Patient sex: M
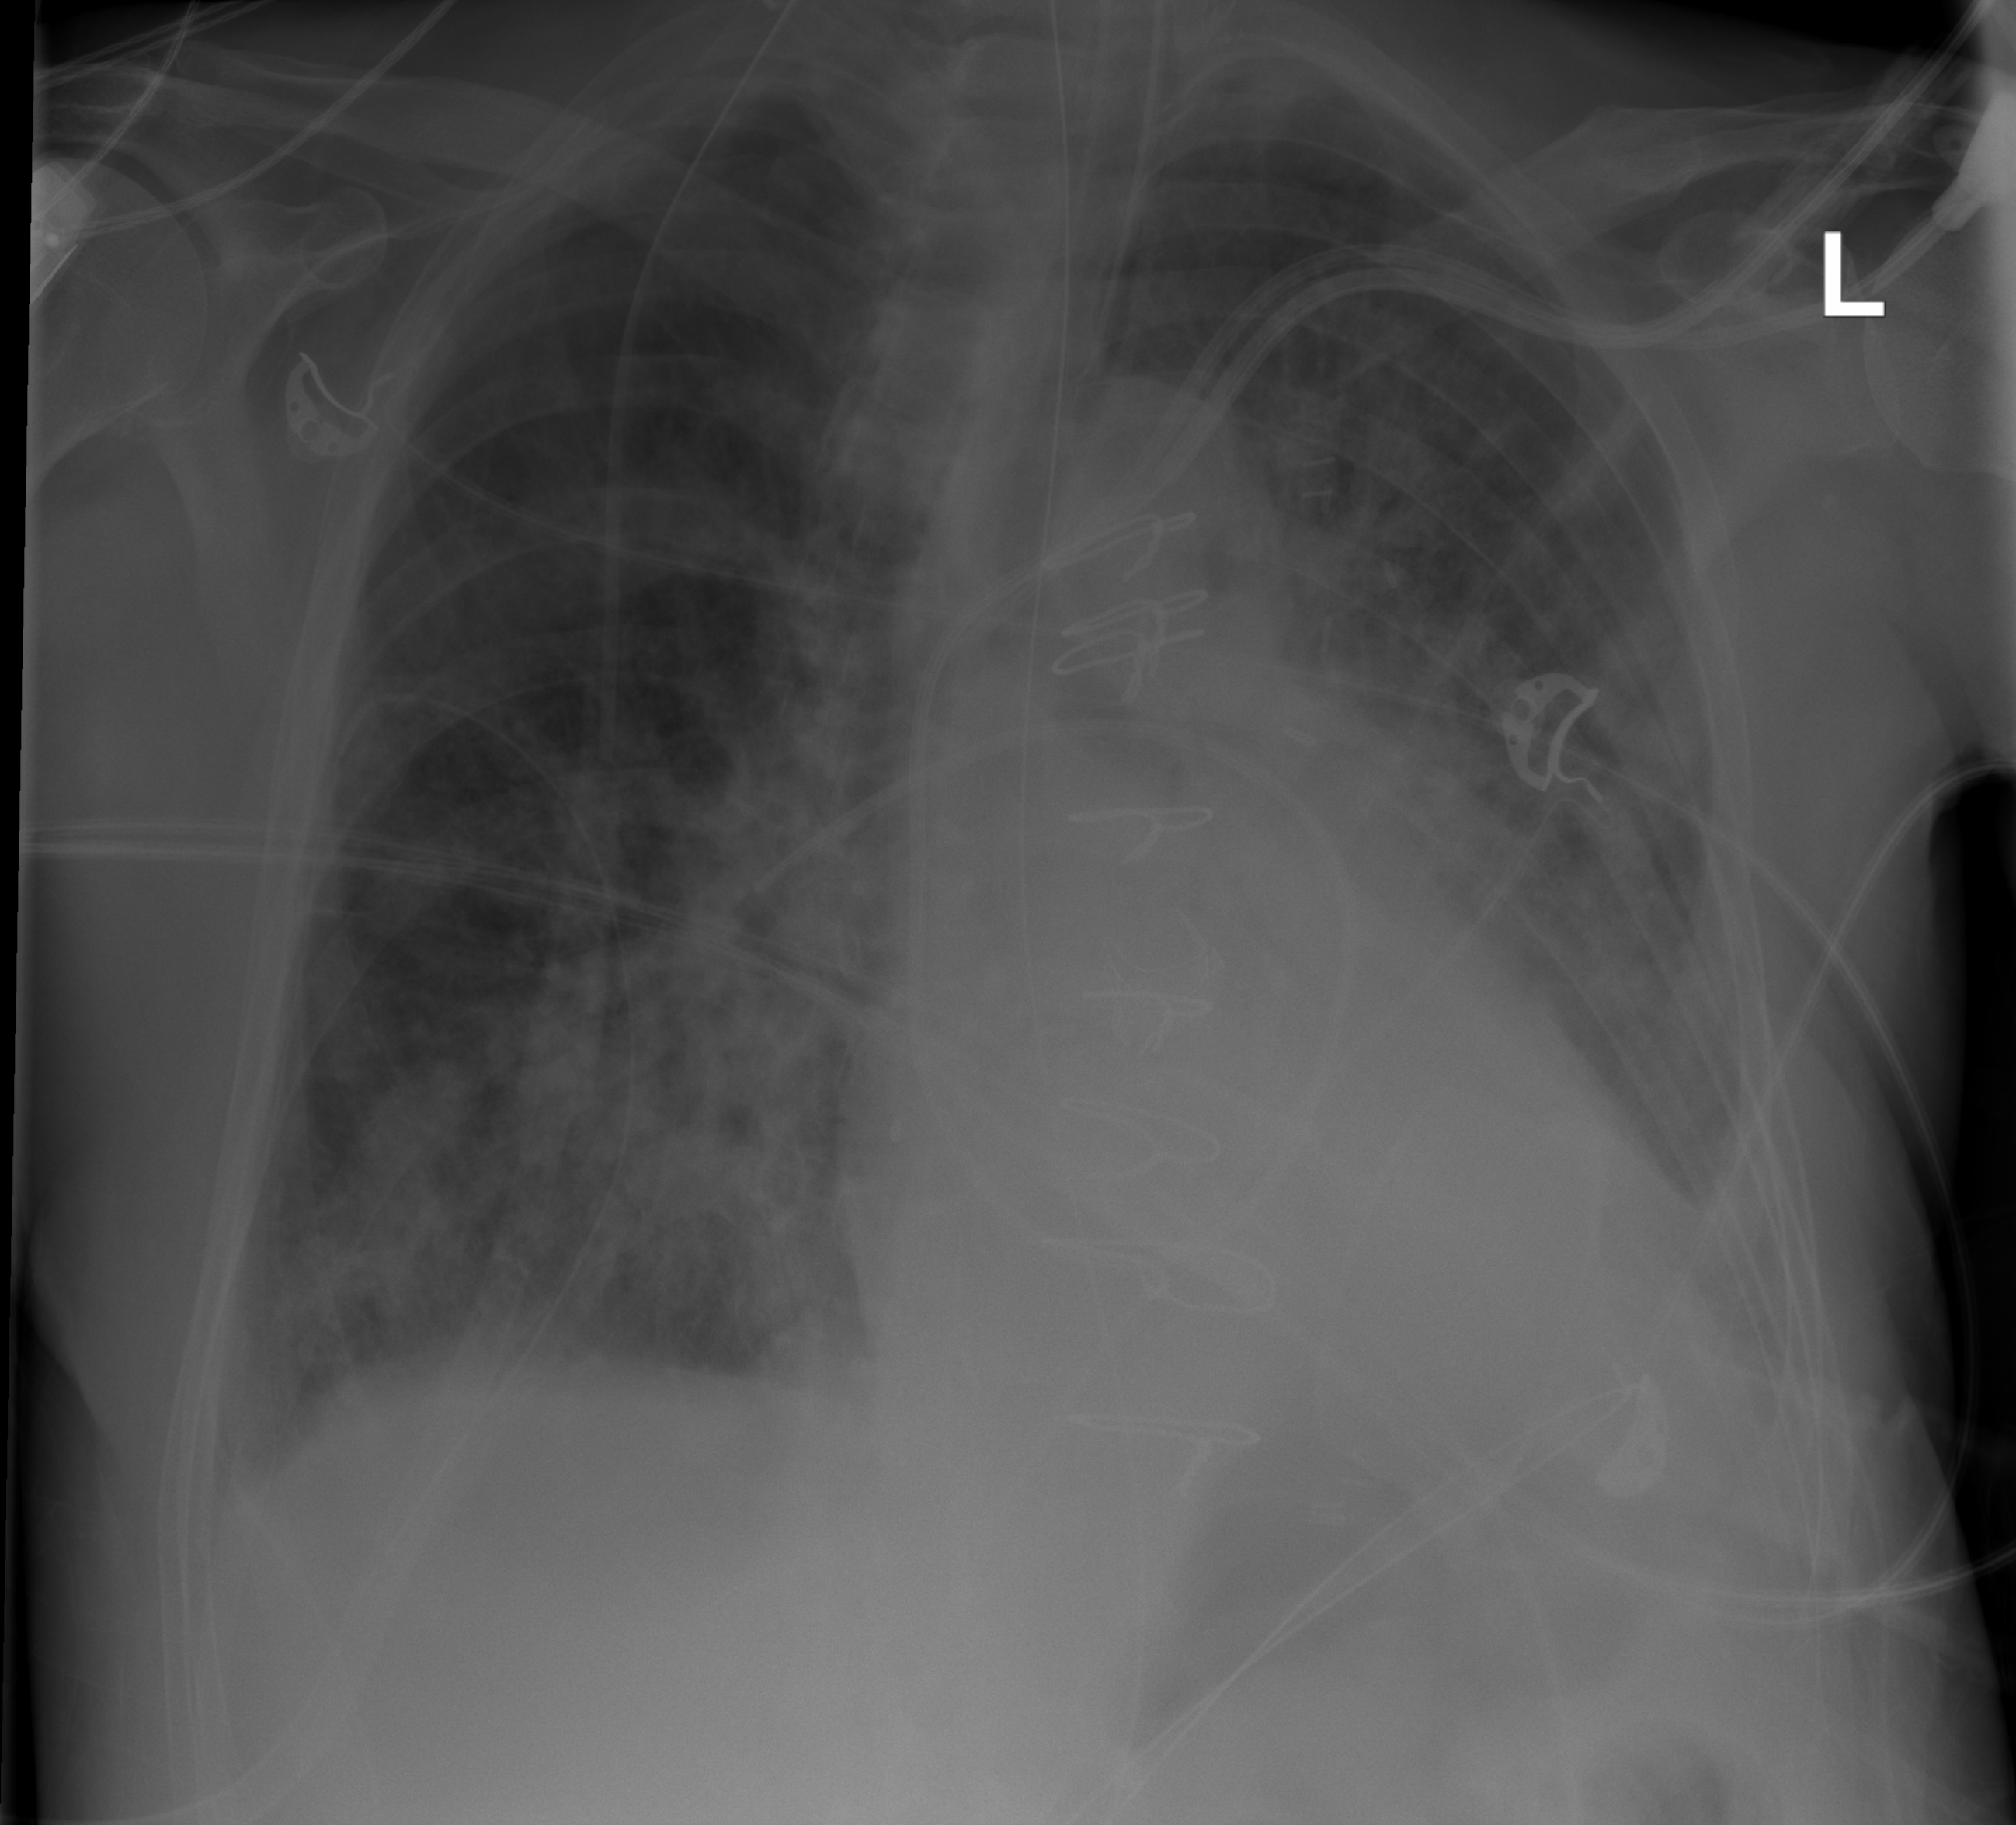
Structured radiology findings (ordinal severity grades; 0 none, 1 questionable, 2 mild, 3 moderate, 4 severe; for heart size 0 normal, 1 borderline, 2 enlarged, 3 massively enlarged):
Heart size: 2
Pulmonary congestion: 2
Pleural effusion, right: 0
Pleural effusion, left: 0
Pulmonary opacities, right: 2
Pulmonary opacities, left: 2
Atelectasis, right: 0
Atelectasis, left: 2